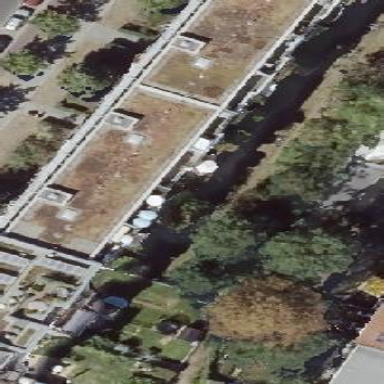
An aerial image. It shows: Apartment building with flat roof.